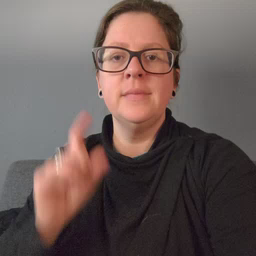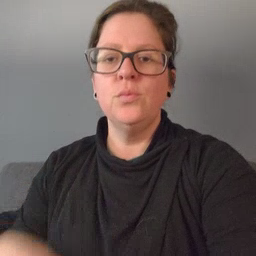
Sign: haveto